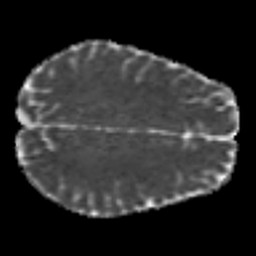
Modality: MD
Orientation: axial
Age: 22
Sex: male
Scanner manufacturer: siemens
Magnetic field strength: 3 T
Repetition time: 7 s
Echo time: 0.0926 s